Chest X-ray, AP view. Patient: 34 years old, sex F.
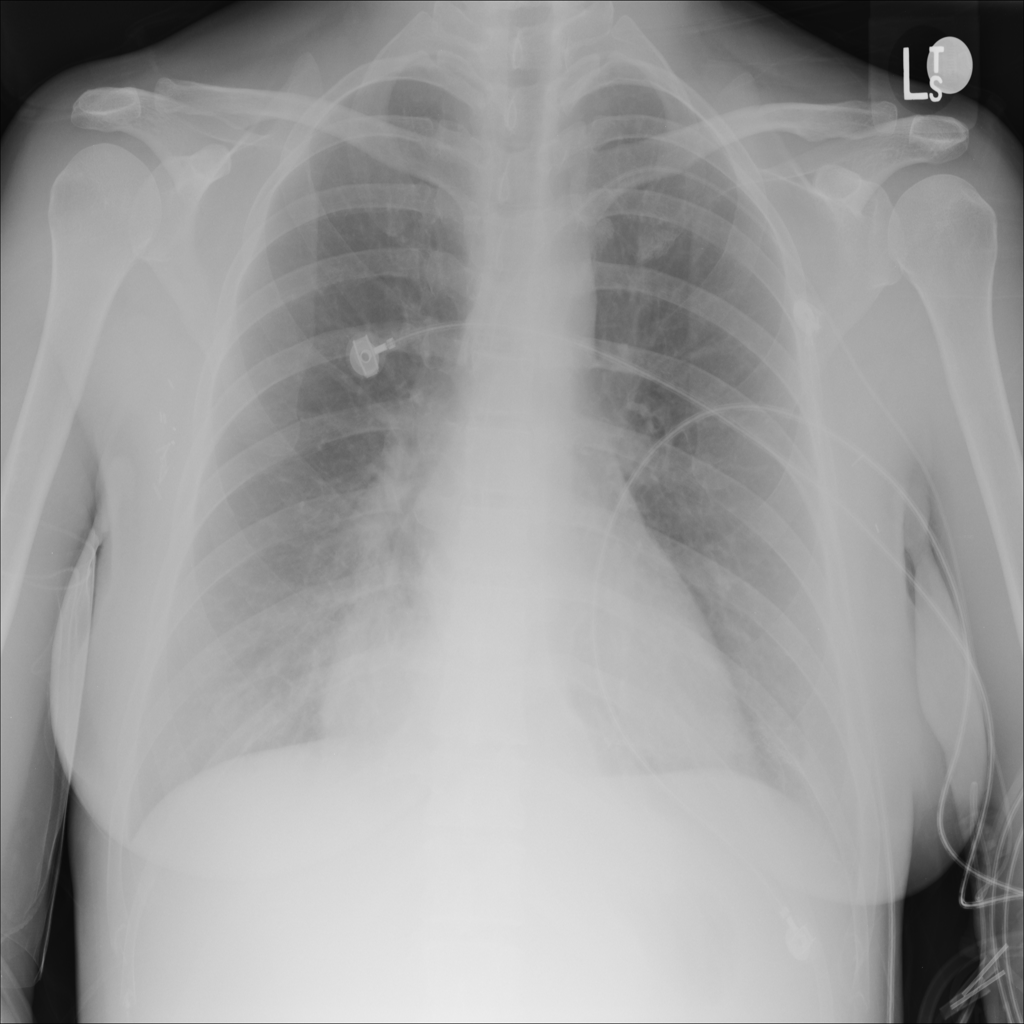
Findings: Mass